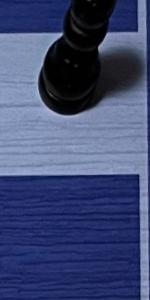
Label: Empty